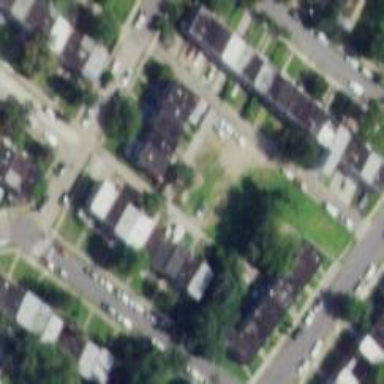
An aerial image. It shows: Alley classified as service road.